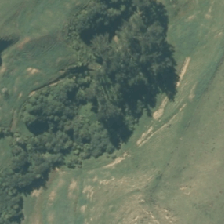
Land cover: indigenous_forest